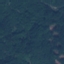
Label: Forest